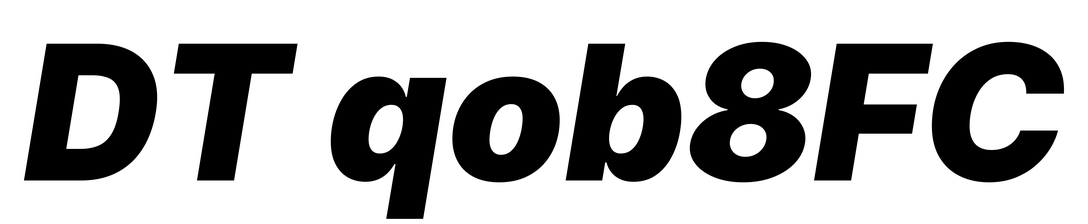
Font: Inter-Italic_Black_Italic